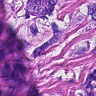
Metastatic tissue present: yes